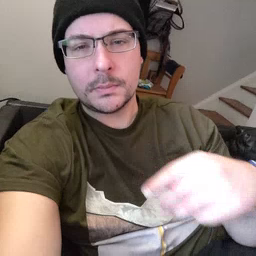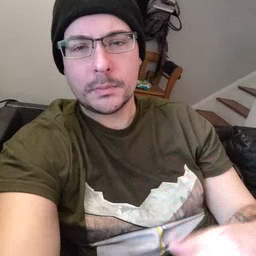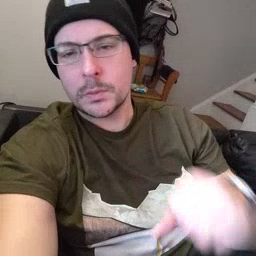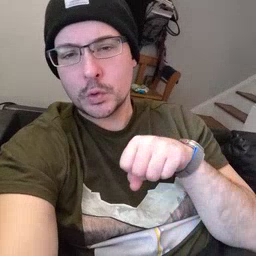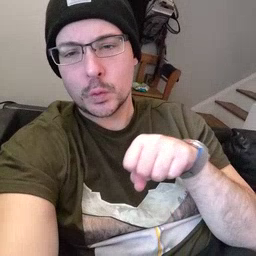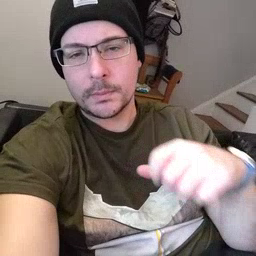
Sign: shoe